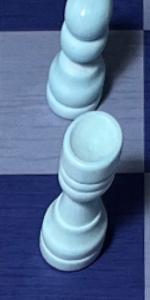
Label: Rook_White